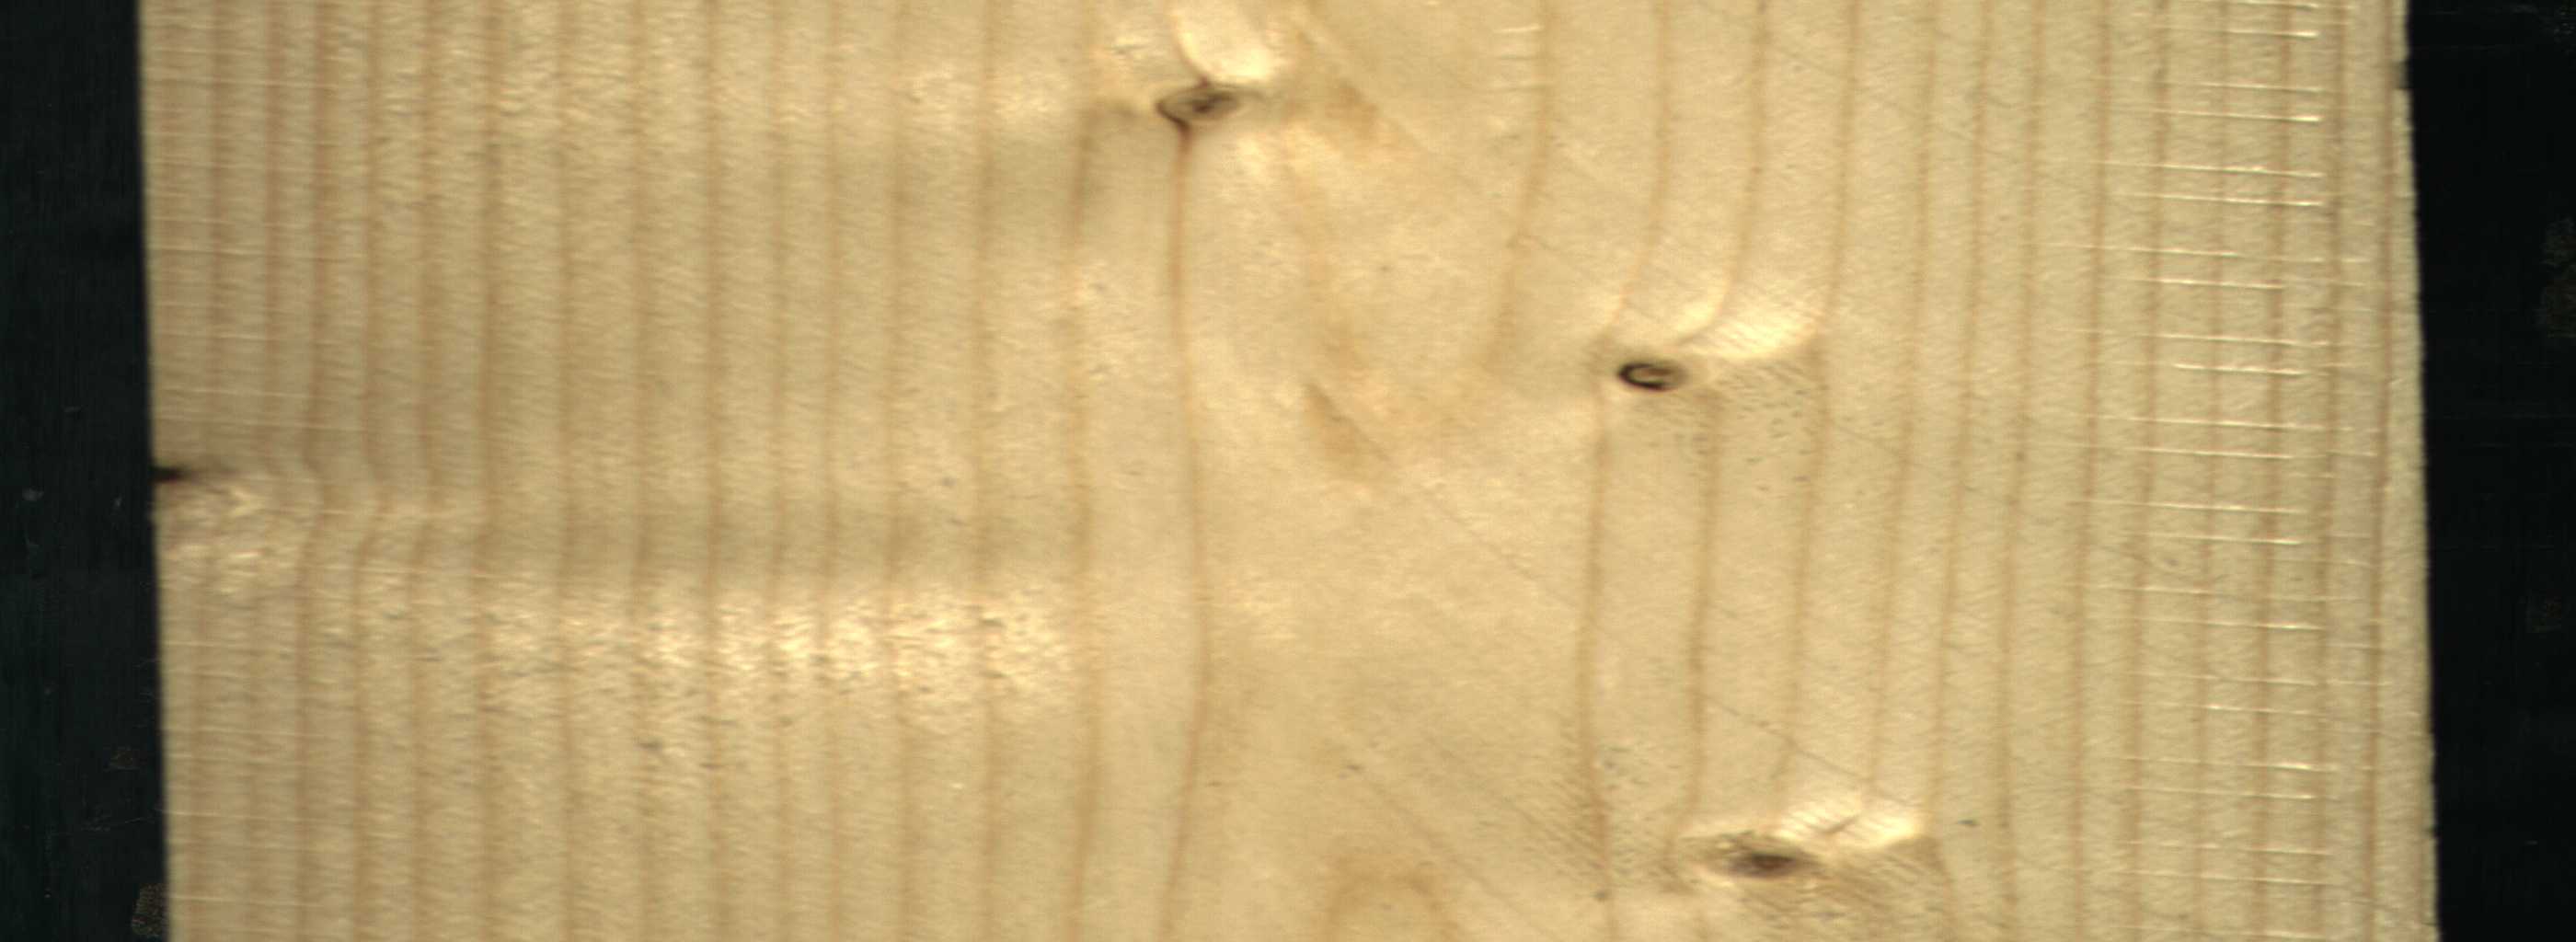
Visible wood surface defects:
Knot_missing
Dead_Knot
Live_Knot
Live_Knot